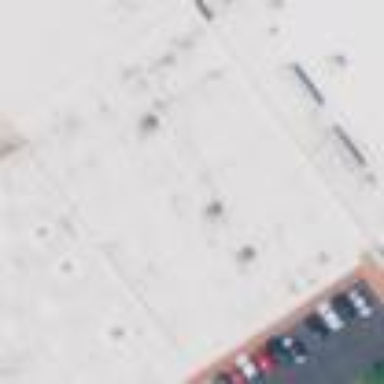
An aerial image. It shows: Variety store located in building.